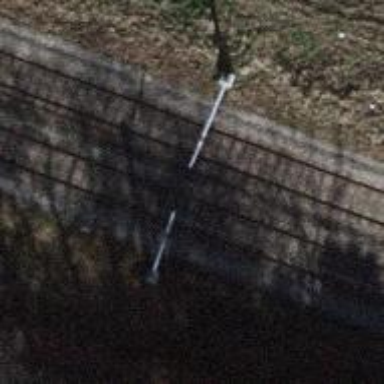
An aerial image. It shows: Railway signal.